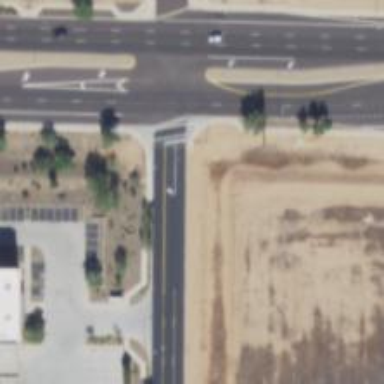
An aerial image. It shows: Solid stop line on the road marking.